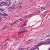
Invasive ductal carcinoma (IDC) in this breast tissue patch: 0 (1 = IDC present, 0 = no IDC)